Question: I'm trying to use auto layout to size a UITableViewCell to always fit its content.
Each cell contains two labels 'topLabel' and 'bottomLabel', which are vertically stacked. I want both labels to wrap and show all of their text.
I'm using iOS8.
Here's my code
'''
class MyTableViewCell: UITableViewCell {
@IBOutlet var topLabel: UILabel!
@IBOutlet var bottomLabel: UILabel!
override init(style: UITableViewCellStyle, reuseIdentifier: String?) {
super.init(style: style, reuseIdentifier: reuseIdentifier)
topLabel = UILabel()
topLabel.setTranslatesAutoresizingMaskIntoConstraints(false)
topLabel.numberOfLines = 0
contentView.addSubview(topLabel)
bottomLabel = UILabel()
bottomLabel.setTranslatesAutoresizingMaskIntoConstraints(false)
bottomLabel.numberOfLines = 0
contentView.addSubview(bottomLabel)
let viewDictionary = ["topLabel": topLabel, "bottomLabel": bottomLabel]
var constraints = [NSLayoutConstraint]()
contentView.addConstraints(
NSLayoutConstraint.constraintsWithVisualFormat(
"H:|-[topLabel]-|",
options:NSLayoutFormatOptions(0),
metrics: nil,
views: viewDictionary))
contentView.addConstraints(
NSLayoutConstraint.constraintsWithVisualFormat(
"H:|-[bottomLabel]-|",
options:NSLayoutFormatOptions(0),
metrics: nil,
views: viewDictionary))
contentView.addConstraints(
NSLayoutConstraint.constraintsWithVisualFormat(
"V:|-[topLabel]-[bottomLabel]-|",
options:NSLayoutFormatOptions(0),
metrics: nil,
views: viewDictionary))
}
required init(coder aDecoder: NSCoder) {
fatalError("init(coder:) has not been implemented")
}
}
class MyTableViewController: UITableViewController, UITableViewDataSource {
override func tableView(tableView: UITableView,
numberOfRowsInSection section: Int) -> Int {
return 5;
}
override func viewDidLoad() {
tableView.rowHeight = UITableViewAutomaticDimension
super.viewDidLoad()
}
override func tableView(
tableView: UITableView,
cellForRowAtIndexPath indexPath: NSIndexPath) ->
UITableViewCell {
let cell = MyTableViewCell(
style: UITableViewCellStyle.Default,
reuseIdentifier: nil)
cell.topLabel.text = "1 2 3 4 5 6 7 8 9 10 11 12 13 14 15 16 17 18 19 20 21 22 23 24 25 26"
cell.bottomLabel.text = "A B C D E F G H I J K L M N O P Q R S T U V W X Y Z"
return cell
}
}
'''
However, only the top label's text wraps. The result is

I'm not sure whether I'm messing up my constraints, or if there's another property I'm supposed to set, or whether this is just not possible. Any help would be greatly appreciated.
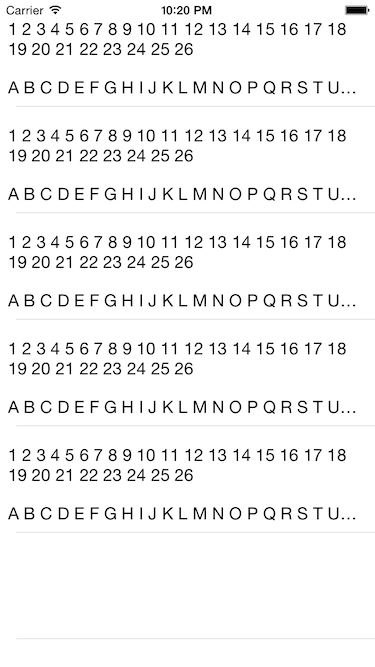
Answer: Adding this line in your 'cellForRowAtIndexPath' seems to be able to fix the problem.
'''
cell.layoutIfNeeded()
'''